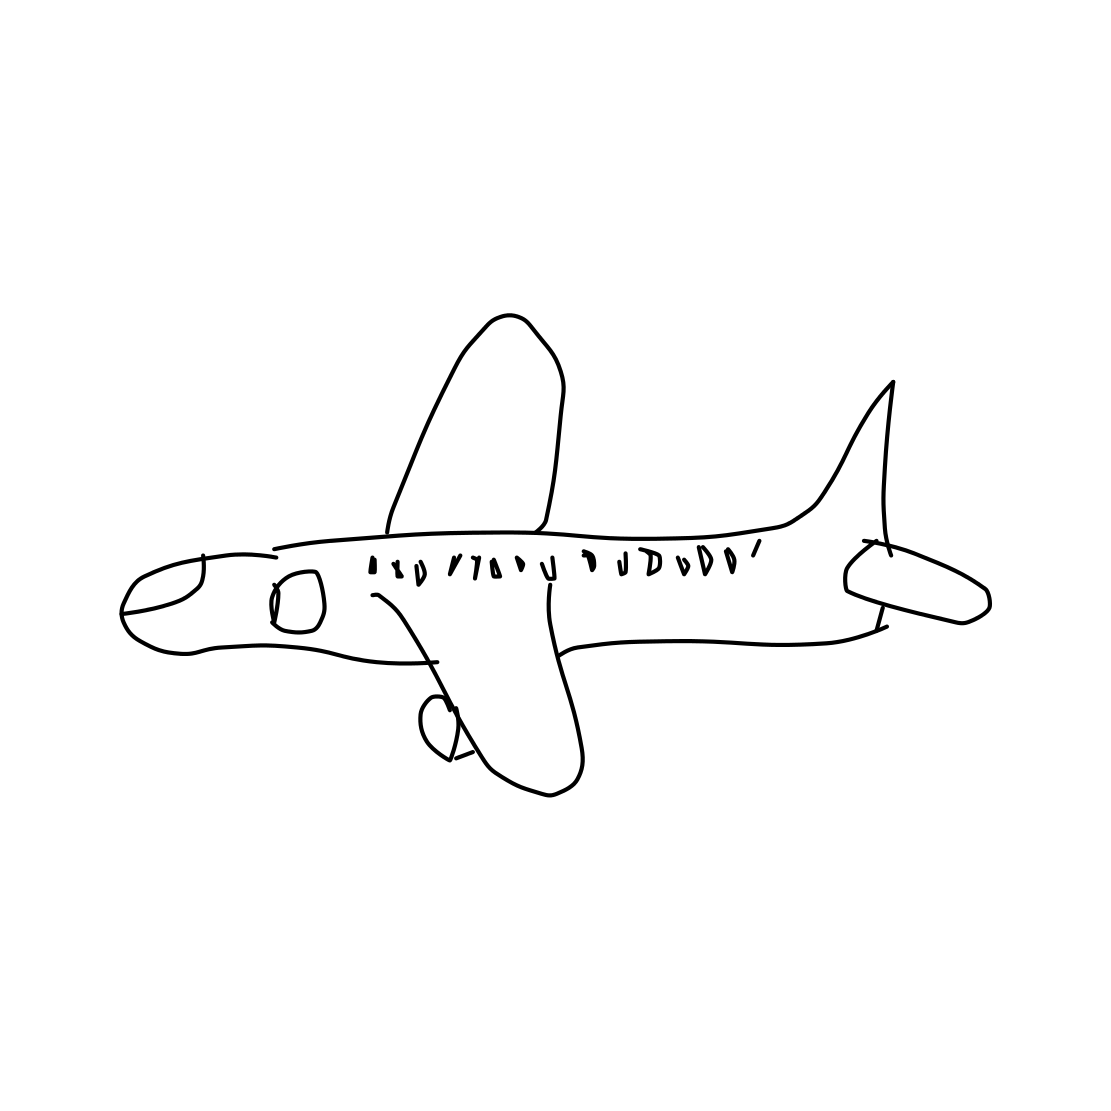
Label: airplane